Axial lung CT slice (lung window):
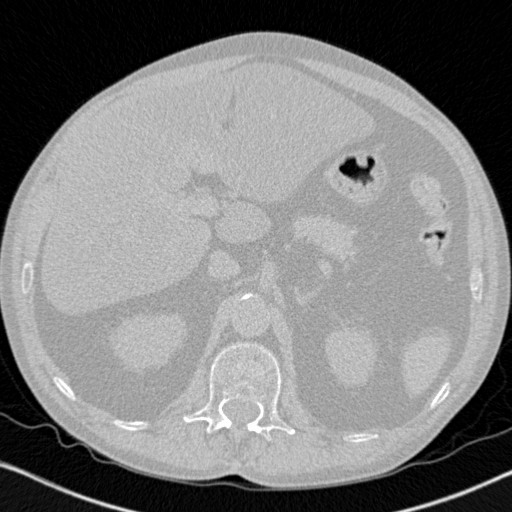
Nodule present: no